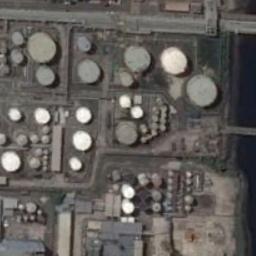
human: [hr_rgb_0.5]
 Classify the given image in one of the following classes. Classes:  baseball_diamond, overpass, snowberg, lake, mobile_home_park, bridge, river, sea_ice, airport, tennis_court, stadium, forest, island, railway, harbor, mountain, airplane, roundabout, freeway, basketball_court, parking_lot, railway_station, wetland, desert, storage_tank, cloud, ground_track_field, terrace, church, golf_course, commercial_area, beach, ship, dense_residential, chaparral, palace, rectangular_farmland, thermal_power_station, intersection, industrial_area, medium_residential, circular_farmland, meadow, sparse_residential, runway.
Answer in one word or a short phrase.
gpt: storage_tank